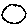
Label: circle